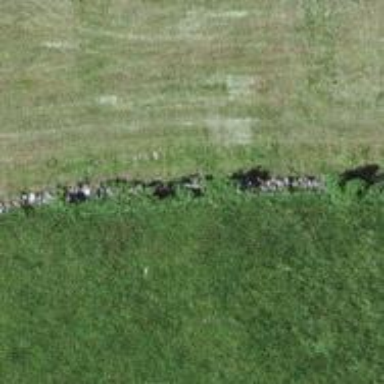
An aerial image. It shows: Dry stone wall barrier.